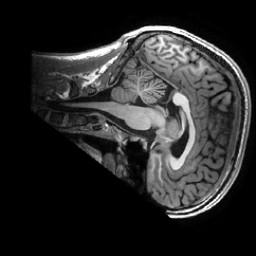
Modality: T1w
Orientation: sagittal
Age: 31
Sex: male
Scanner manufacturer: ge
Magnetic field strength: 3 T
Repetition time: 0.0073 s
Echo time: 0.003 s